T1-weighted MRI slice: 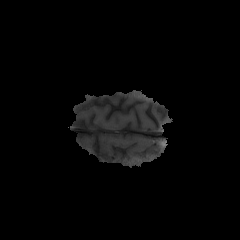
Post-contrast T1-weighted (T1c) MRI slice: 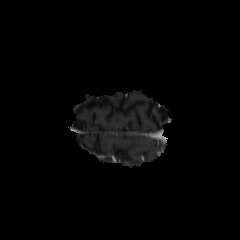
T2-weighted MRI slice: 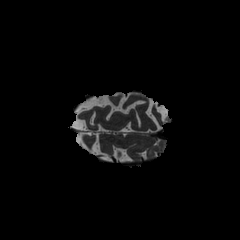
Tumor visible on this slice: yes